Field crop: maize
Growth stage: 2
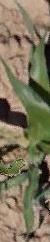
Species: maize